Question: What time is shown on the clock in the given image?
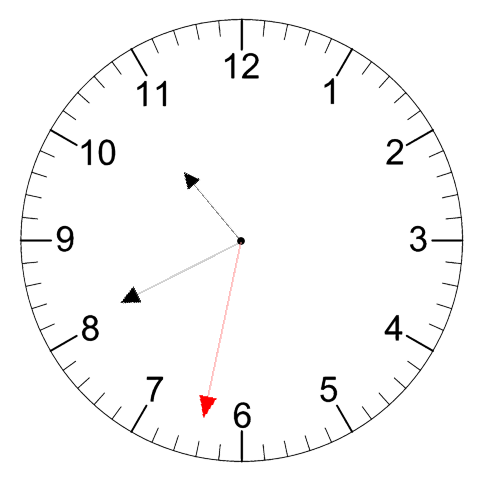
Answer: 10:40:32